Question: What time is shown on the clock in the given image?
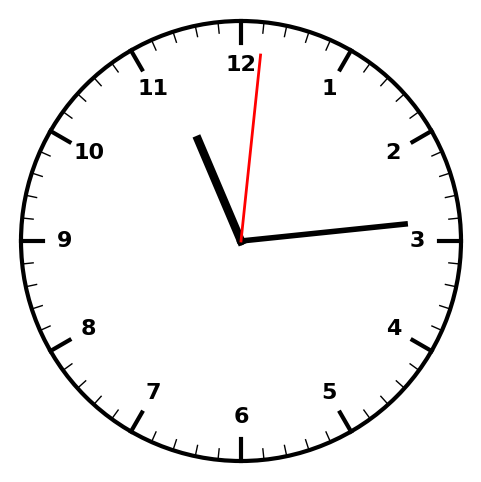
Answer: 11:14:01